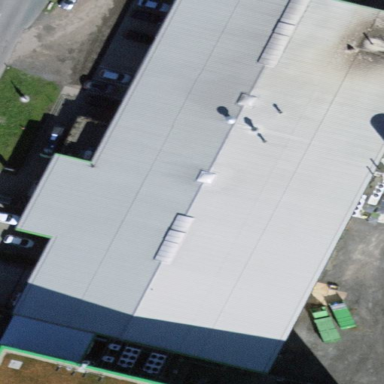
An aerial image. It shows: Industrial building.